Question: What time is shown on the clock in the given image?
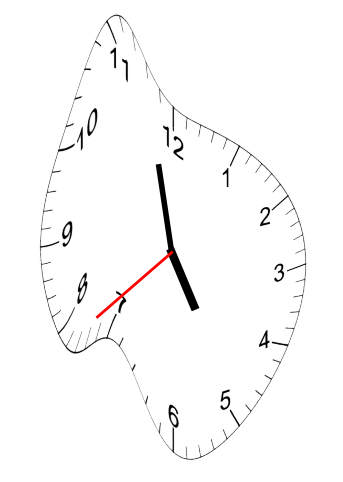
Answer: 04:57:38